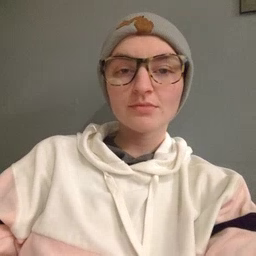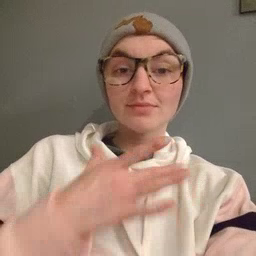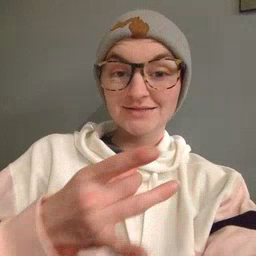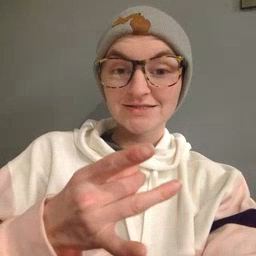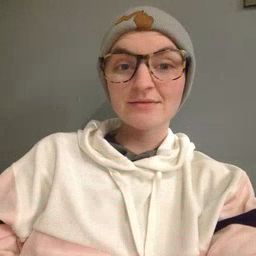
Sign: like